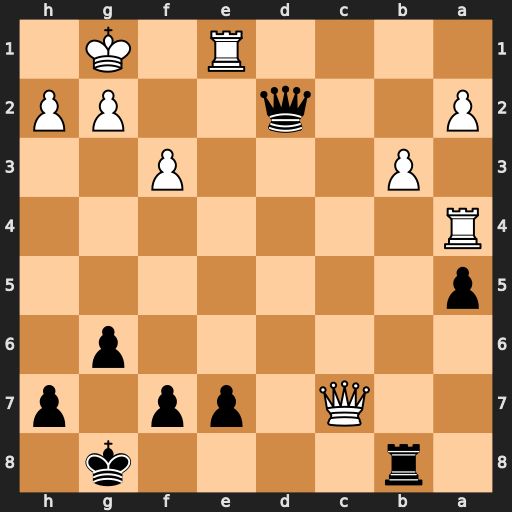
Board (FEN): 1r4k1/2Q1pp1p/6p1/p7/R7/1P3P2/P2q2PP/4R1K1
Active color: b
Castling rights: -
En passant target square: -
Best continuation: Qxe1#